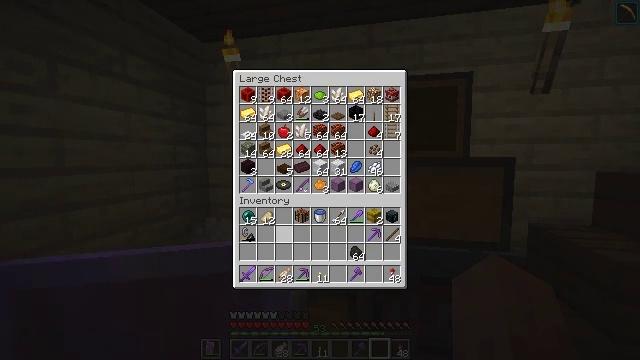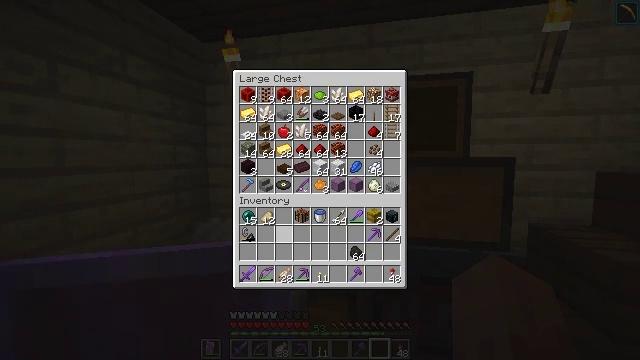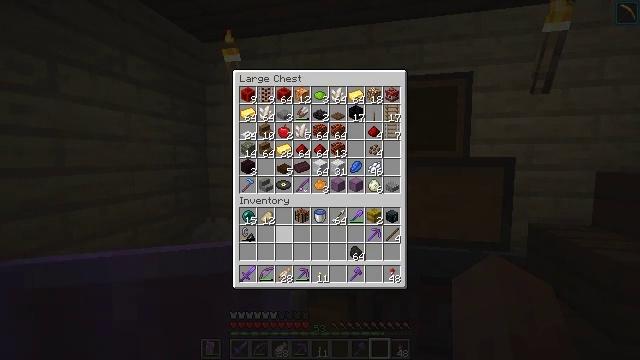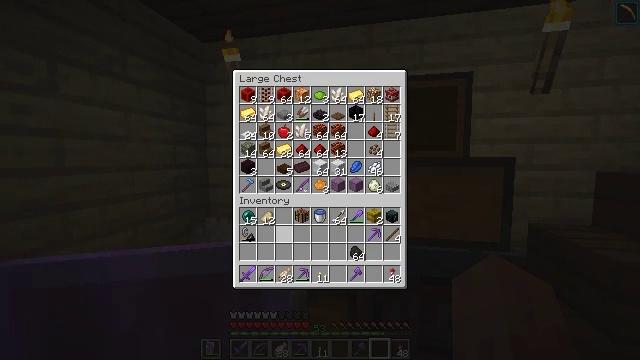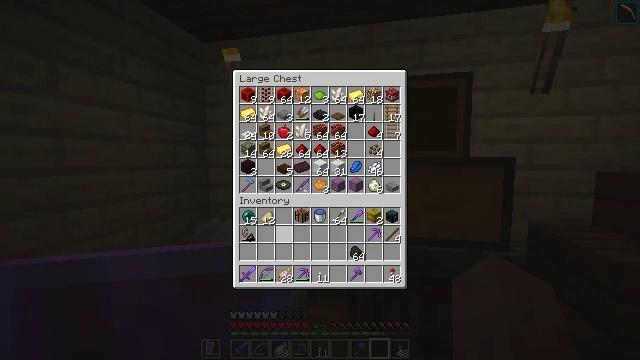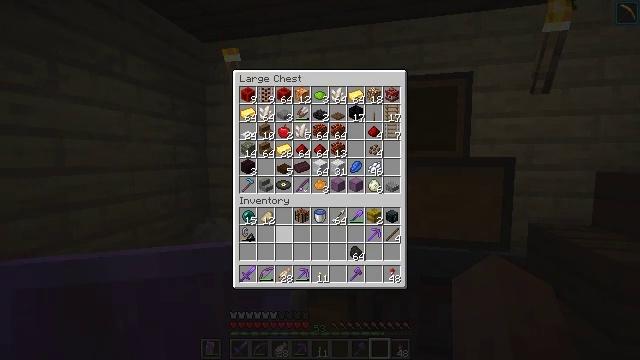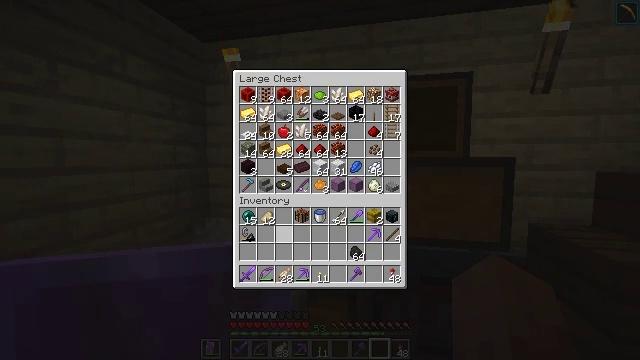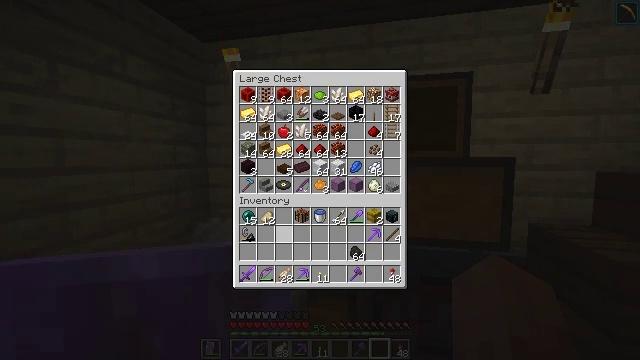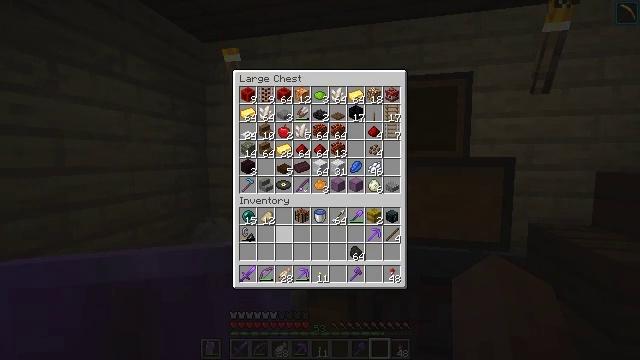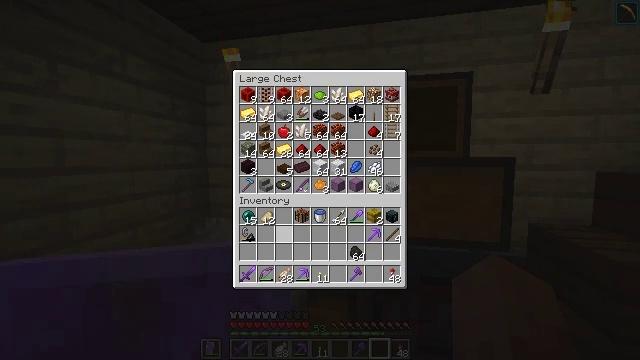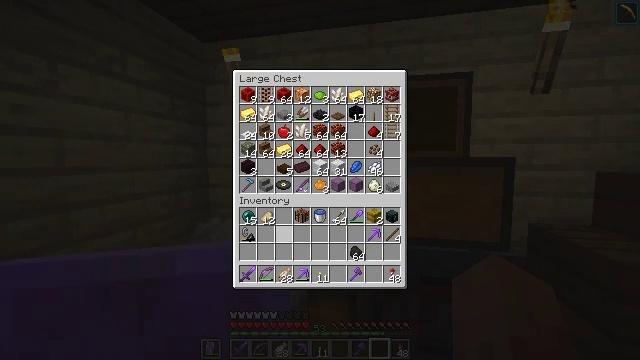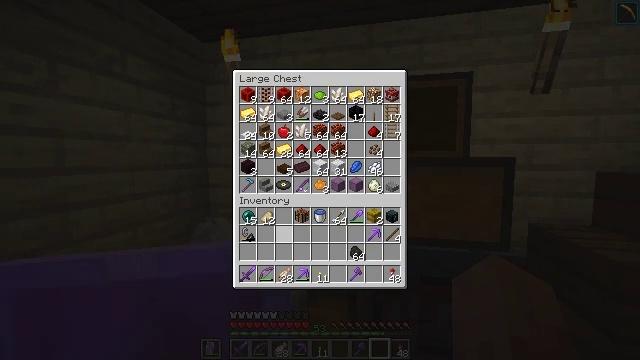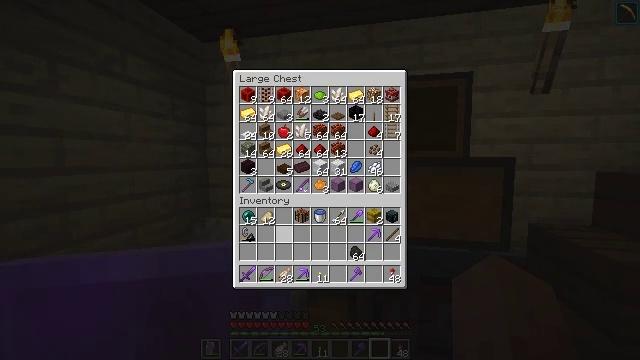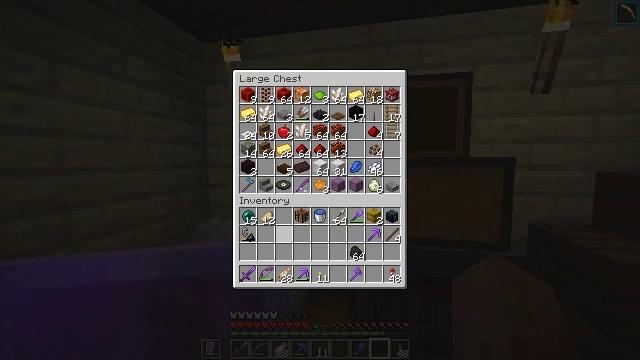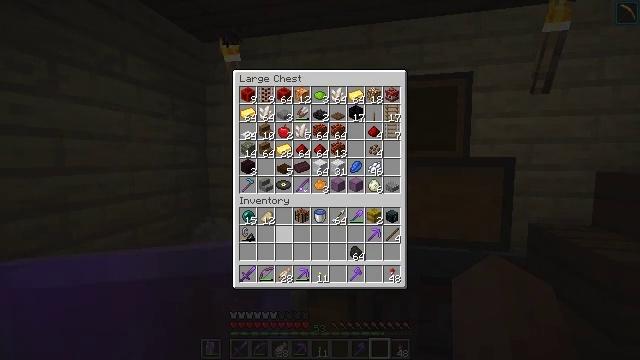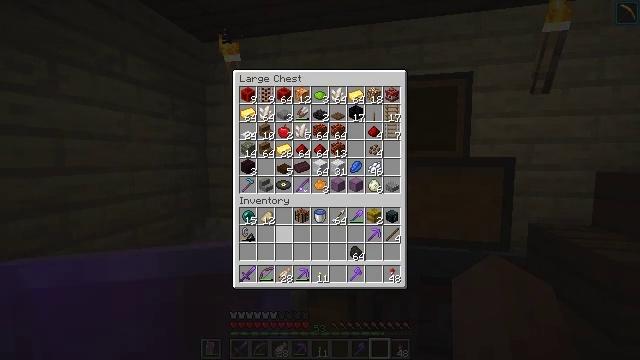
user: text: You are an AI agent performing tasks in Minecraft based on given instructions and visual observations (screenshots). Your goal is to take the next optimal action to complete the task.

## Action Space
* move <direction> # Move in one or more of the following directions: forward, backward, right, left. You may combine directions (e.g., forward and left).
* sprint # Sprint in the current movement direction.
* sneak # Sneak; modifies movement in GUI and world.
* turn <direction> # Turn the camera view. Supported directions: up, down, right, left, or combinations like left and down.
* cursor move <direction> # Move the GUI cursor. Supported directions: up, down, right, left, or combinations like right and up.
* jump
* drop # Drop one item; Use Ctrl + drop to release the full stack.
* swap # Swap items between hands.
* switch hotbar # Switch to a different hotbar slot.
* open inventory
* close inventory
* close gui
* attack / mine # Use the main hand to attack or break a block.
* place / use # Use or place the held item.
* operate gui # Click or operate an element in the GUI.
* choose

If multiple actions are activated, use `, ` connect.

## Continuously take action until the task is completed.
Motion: motion action
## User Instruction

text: Break the polished andesite stairs to collect.
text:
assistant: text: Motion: no_op
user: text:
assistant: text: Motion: no_op
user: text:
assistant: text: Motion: no_op
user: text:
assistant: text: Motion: no_op
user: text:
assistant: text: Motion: no_op
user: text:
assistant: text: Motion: no_op
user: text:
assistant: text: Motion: no_op
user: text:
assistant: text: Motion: no_op
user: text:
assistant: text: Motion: no_op
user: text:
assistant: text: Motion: no_op
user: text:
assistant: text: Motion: no_op
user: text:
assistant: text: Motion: no_op
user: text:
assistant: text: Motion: no_op
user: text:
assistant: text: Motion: no_op
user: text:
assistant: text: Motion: no_op
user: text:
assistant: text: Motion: no_op
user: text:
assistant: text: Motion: no_op
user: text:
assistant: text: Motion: no_op
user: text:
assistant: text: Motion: no_op
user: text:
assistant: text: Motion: no_op
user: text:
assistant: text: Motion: no_op
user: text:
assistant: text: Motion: no_op
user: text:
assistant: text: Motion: no_op
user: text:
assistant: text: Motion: no_op
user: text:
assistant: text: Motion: no_op
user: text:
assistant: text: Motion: no_op
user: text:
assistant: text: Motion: no_op
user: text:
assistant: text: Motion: no_op
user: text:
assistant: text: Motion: no_op
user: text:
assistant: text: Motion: no_op